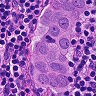
Metastatic tissue present: yes